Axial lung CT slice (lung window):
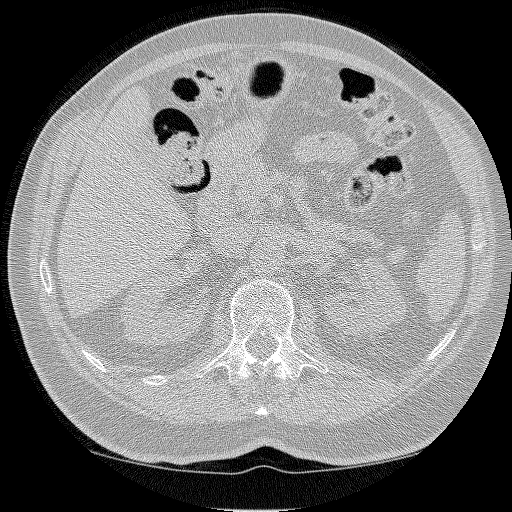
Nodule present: no